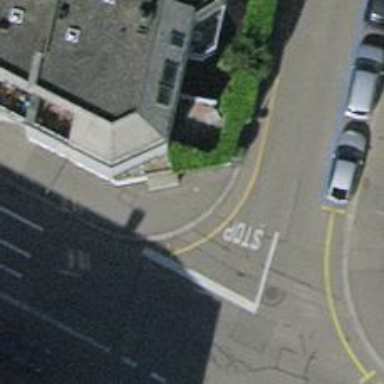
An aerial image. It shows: Raised kerb.